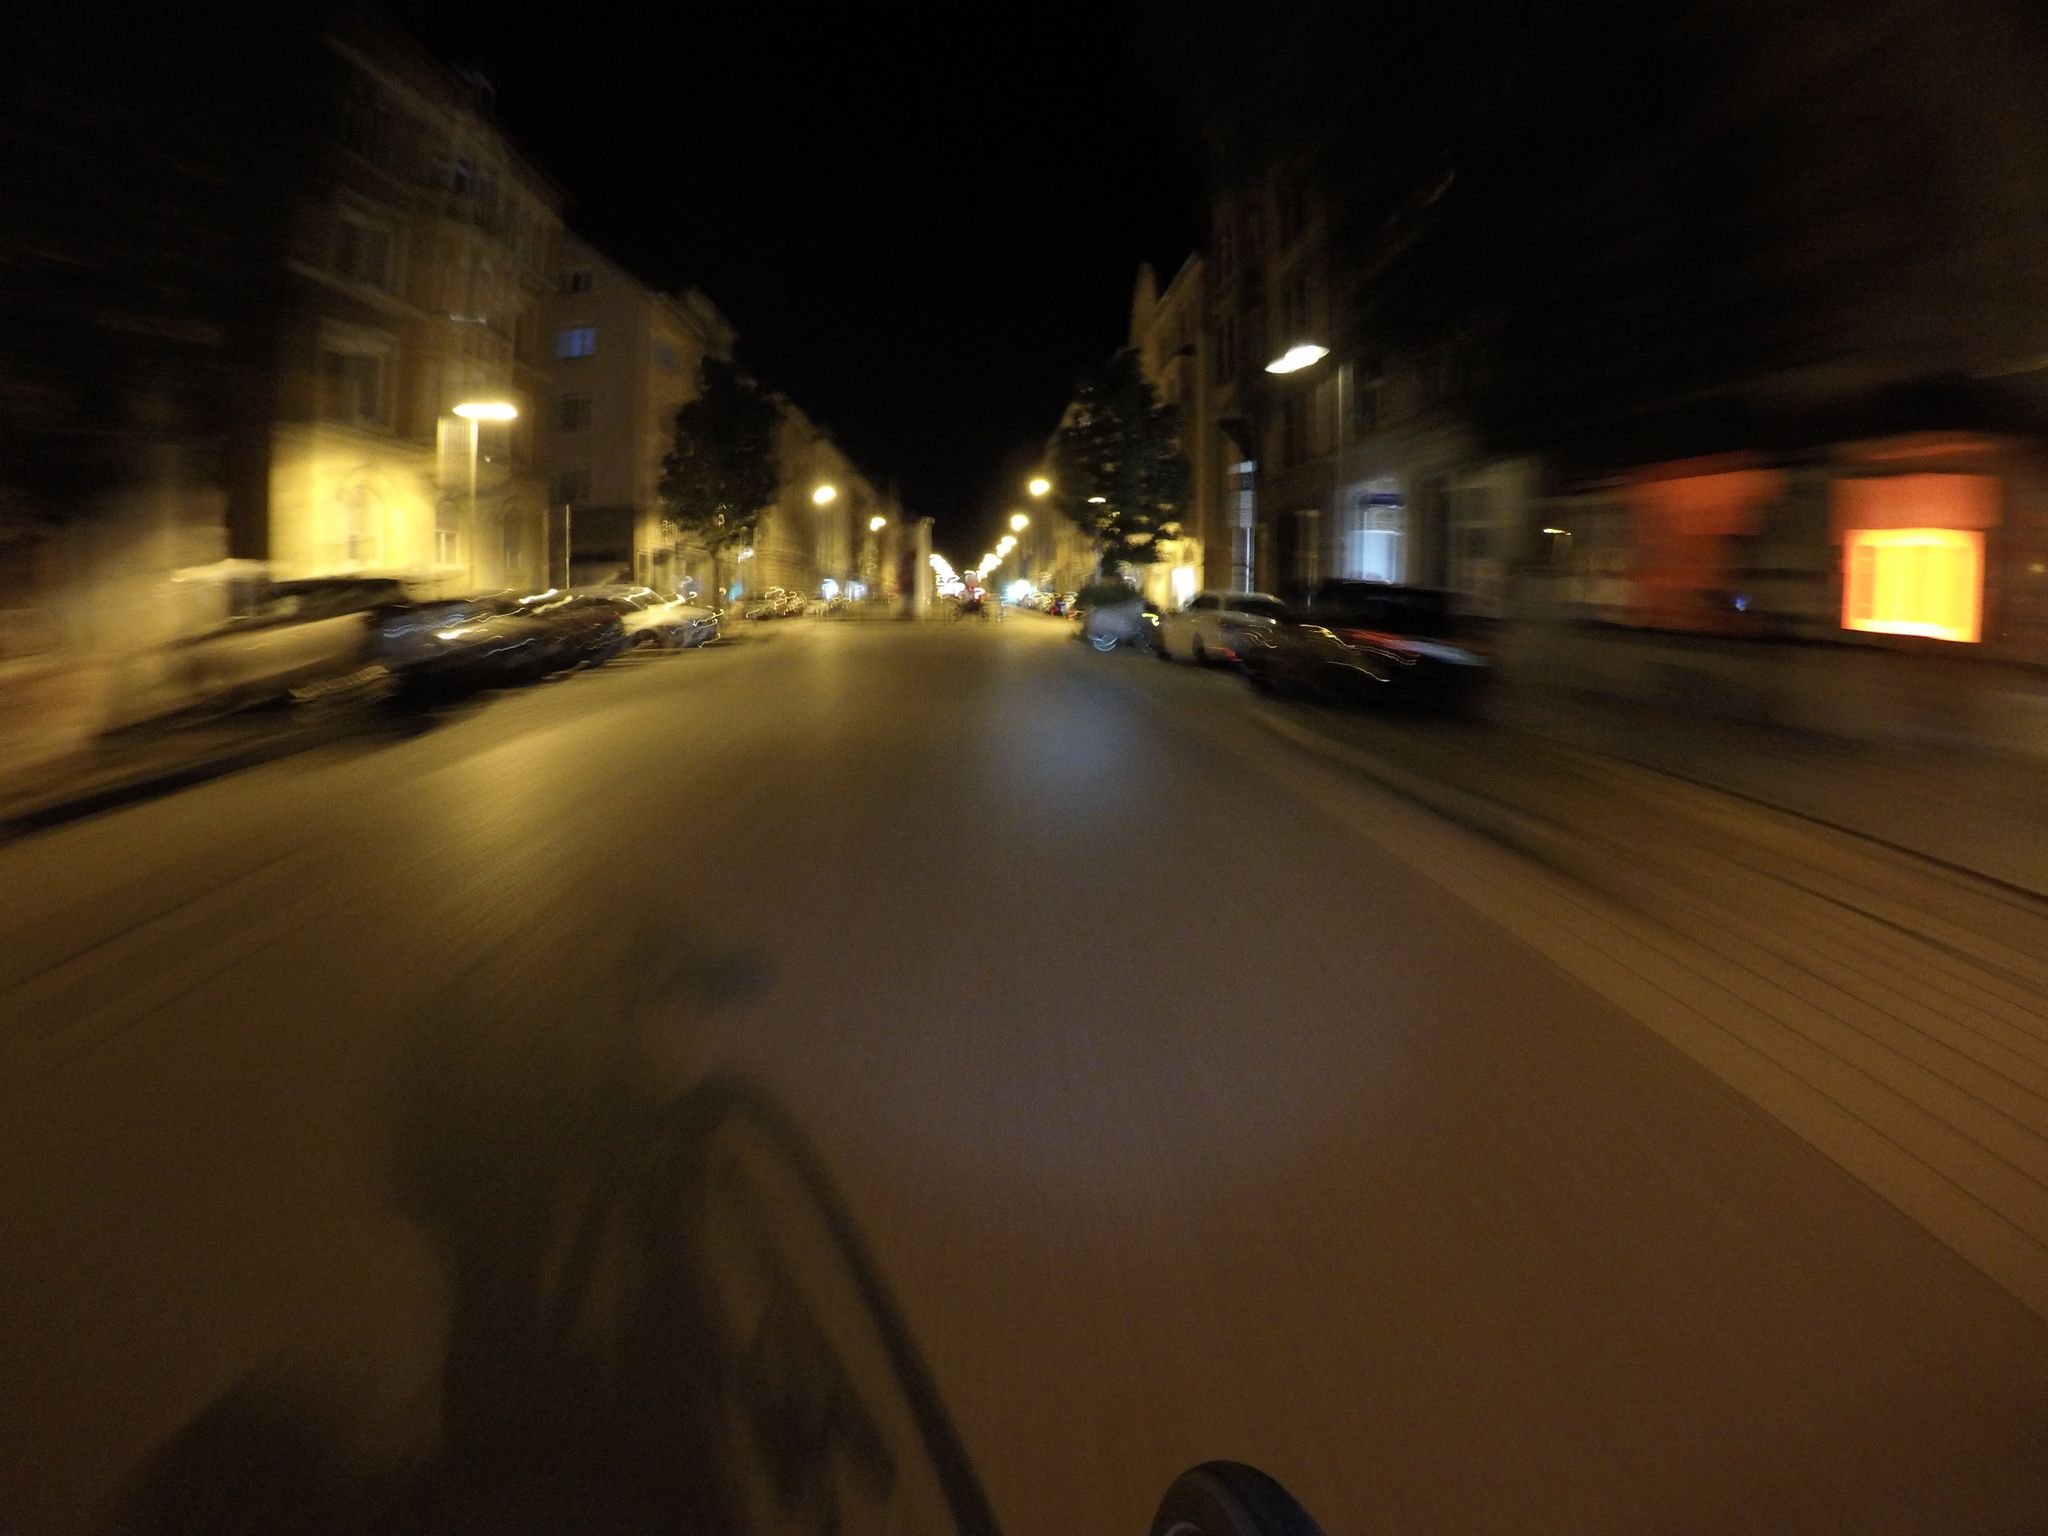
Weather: clear
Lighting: night
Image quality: slightly poor
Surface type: driving surface
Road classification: footway, living_street, steps
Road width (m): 8
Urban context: urban centre
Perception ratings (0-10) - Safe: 0.66, Lively: 9.14, Beautiful: 7.07, Boring: 2.94, Depressing: 0.77, Wealthy: 5.75